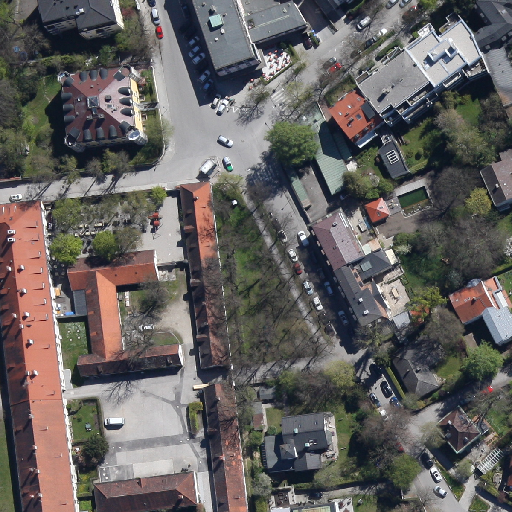
Referring expression: road